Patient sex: F
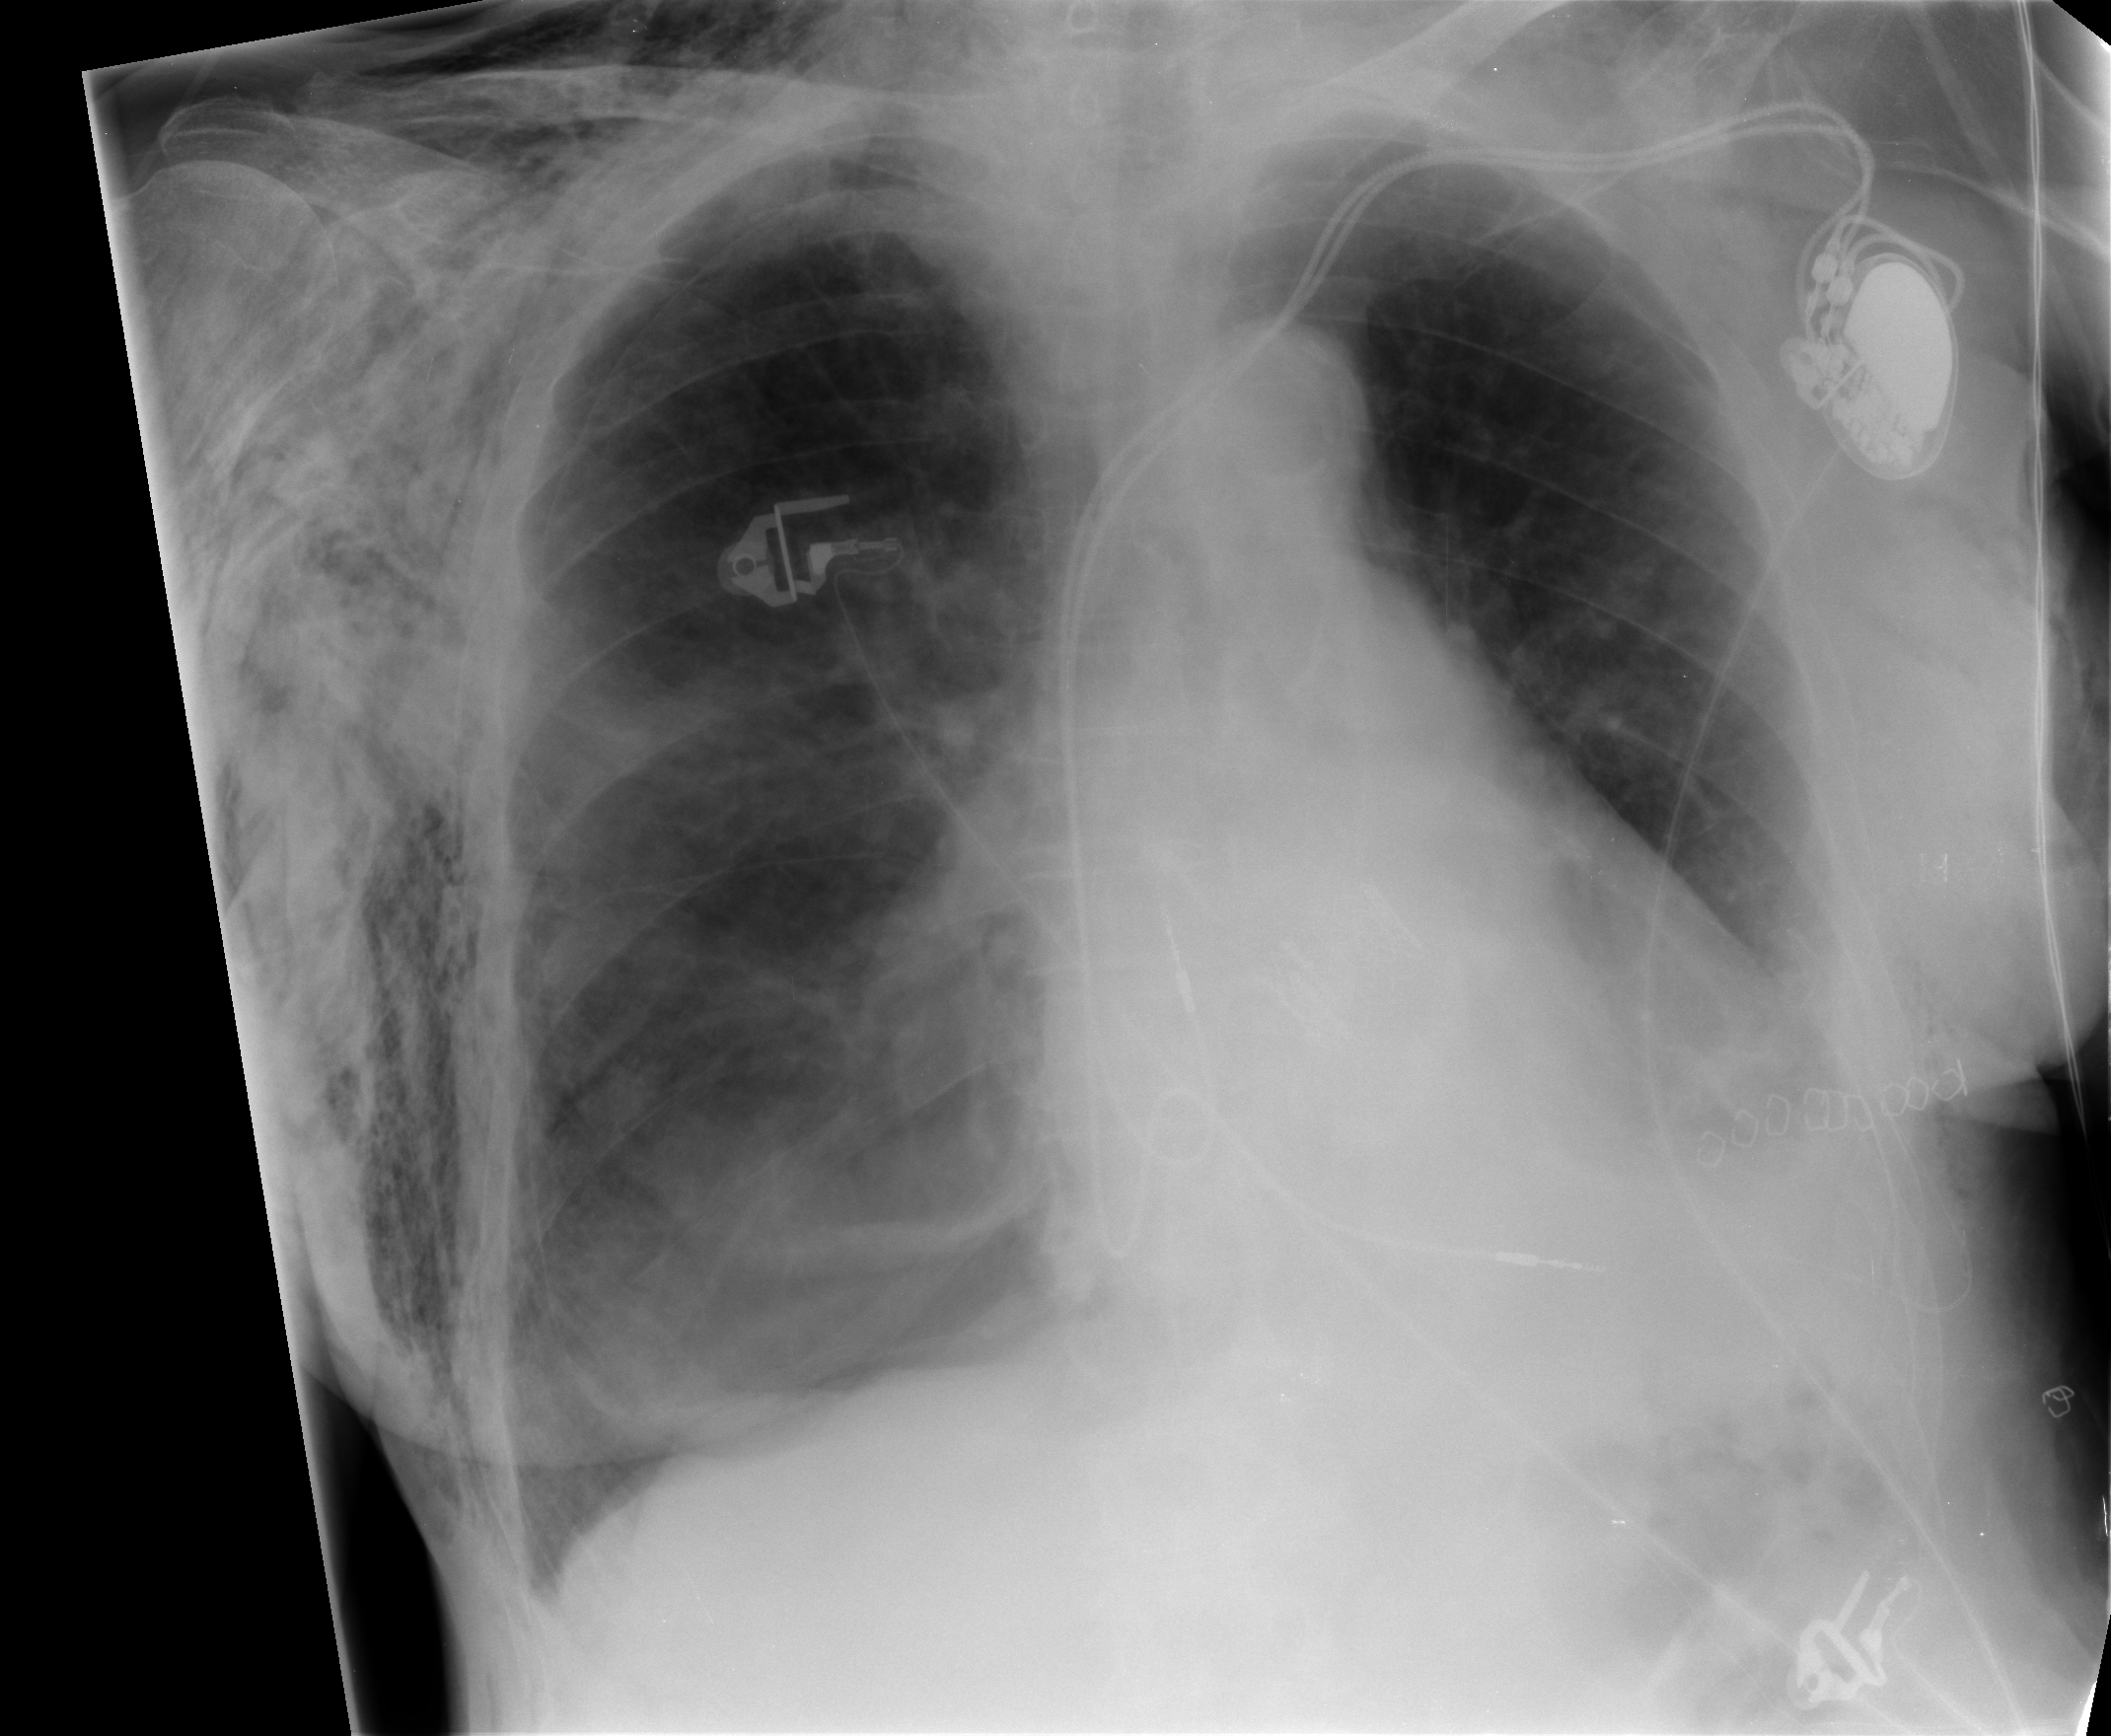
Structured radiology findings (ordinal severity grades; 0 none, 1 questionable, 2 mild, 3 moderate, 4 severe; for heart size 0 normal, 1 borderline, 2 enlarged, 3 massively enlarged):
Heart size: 0
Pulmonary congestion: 0
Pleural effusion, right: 1
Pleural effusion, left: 2
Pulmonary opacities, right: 0
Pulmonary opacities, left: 0
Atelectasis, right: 2
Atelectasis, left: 2